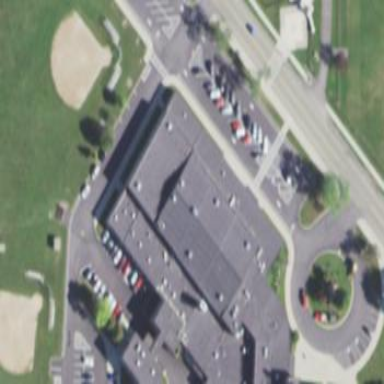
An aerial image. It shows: Building with gabled roof.